Question: I'm experimenting with Electron and I was trying to load an html file, and I store the path to that file in a private variable. Refer to code below.
However Path.join fails with this error:

BUT if I pass a string literal with the same value it works.
Non-working code:
'''
import * as Electron from 'electron'
import * as Path from 'path'
import { Option, Some, None } from './option'
export default class Main
{
private indexFilePath = 'index.html'
private app: Electron.App
private browserWindow: Option<Electron.BrowserWindow>
constructor (app: Electron.App)
{
this.app = app
this.browserWindow = new None()
this.app.on('ready', this.onReady)
}
private onReady(): void
{
this.browserWindow = new Some(new Electron.BrowserWindow({
width: 800,
height: 600
}))
this.browserWindow.unwrap().loadFile(Path.join(__dirname, this.indexFilePath))
}
}
'''
Working code:
'''
import * as Electron from 'electron'
import * as Path from 'path'
import { Option, Some, None } from './option'
export default class Main
{
private app: Electron.App
private browserWindow: Option<Electron.BrowserWindow>
constructor (app: Electron.App)
{
this.app = app
this.browserWindow = new None()
this.app.on('ready', this.onReady)
}
private onReady(): void
{
this.browserWindow = new Some(new Electron.BrowserWindow({
width: 800,
height: 600
}))
this.browserWindow.unwrap().loadFile(Path.join(__dirname, 'index.html'))
}
}
'''
This doesn't make any sense to me and just increases my frustration with anything that has javascript in it. It feels like a whacky supersonic plane that could obliterate itself at any moment...
I did check if it was some weird typescript compilation error but no, doesn't matter which javascript version I choose the result is the same. Compiled code looks like this, I see nothing wrong with it either:
'''
class Main {
constructor(app) {
this.indexFilePath = 'index.html';
this.app = app;
this.browserWindow = new option_1.None();
this.app.on('ready', this.onReady);
}
onReady() {
this.browserWindow = new option_1.Some(new Electron.BrowserWindow({
width: 800,
height: 600
}));
this.browserWindow.unwrap().loadFile(Path.join(__dirname, this.indexFilePath));
}
}
'''
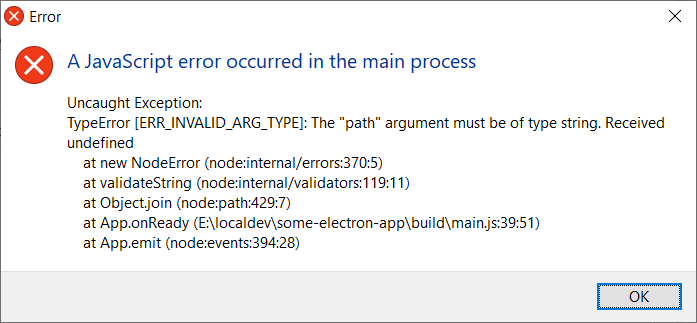
Answer: Classic scoping error: just because you're pulling 'ready' from 'this', does not mean that 'this.ready' has any defined scope, it's just a bare function.
So, when you call 'this.app.on('ready', this.onReady)', you are not telling JS to preserve the meaning of the 'this' keyword at the time of declaration. Instead, any use of 'this' that JS encounters once it runs your function will be "whatever the scope is at the time of ", and when the event handling code triggers, that will be the global scope instead of your class instance.
Pretty simple solution: this is what we invented arrow functions for.
'''
this.app.on('ready', () => this.onReady())
'''
Done, when this function gets executed, its 'this' is still the same as it was at declare time.